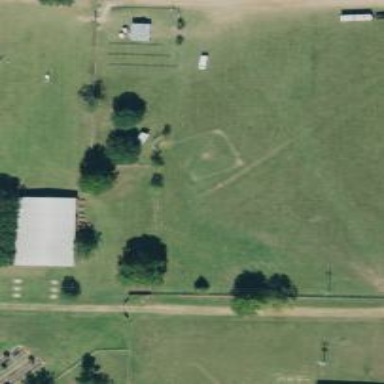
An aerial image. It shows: Softball pitch for leisure and sport activities.